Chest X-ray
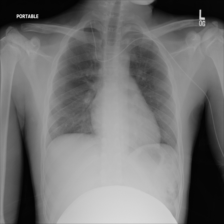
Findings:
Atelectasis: negative
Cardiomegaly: negative
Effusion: negative
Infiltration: negative
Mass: negative
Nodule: negative
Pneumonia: negative
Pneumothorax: negative
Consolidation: negative
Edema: negative
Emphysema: negative
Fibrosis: negative
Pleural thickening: negative
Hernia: negative